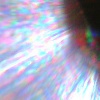
Label: sunburn